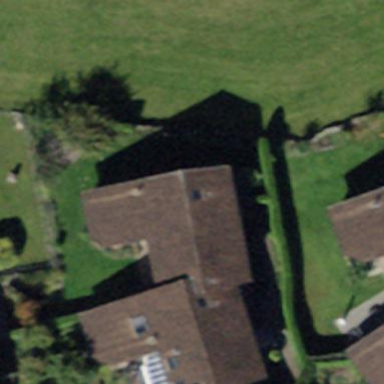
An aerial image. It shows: Residential building.